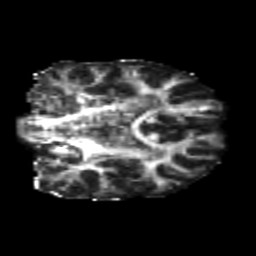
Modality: FA
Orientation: coronal
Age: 22
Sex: male
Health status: healthy
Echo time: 0.074 s